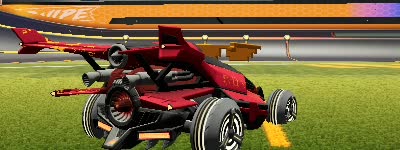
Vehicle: aftershock